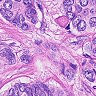
Metastatic tissue present: yes